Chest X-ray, AP view. Patient: 64 years old, sex F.
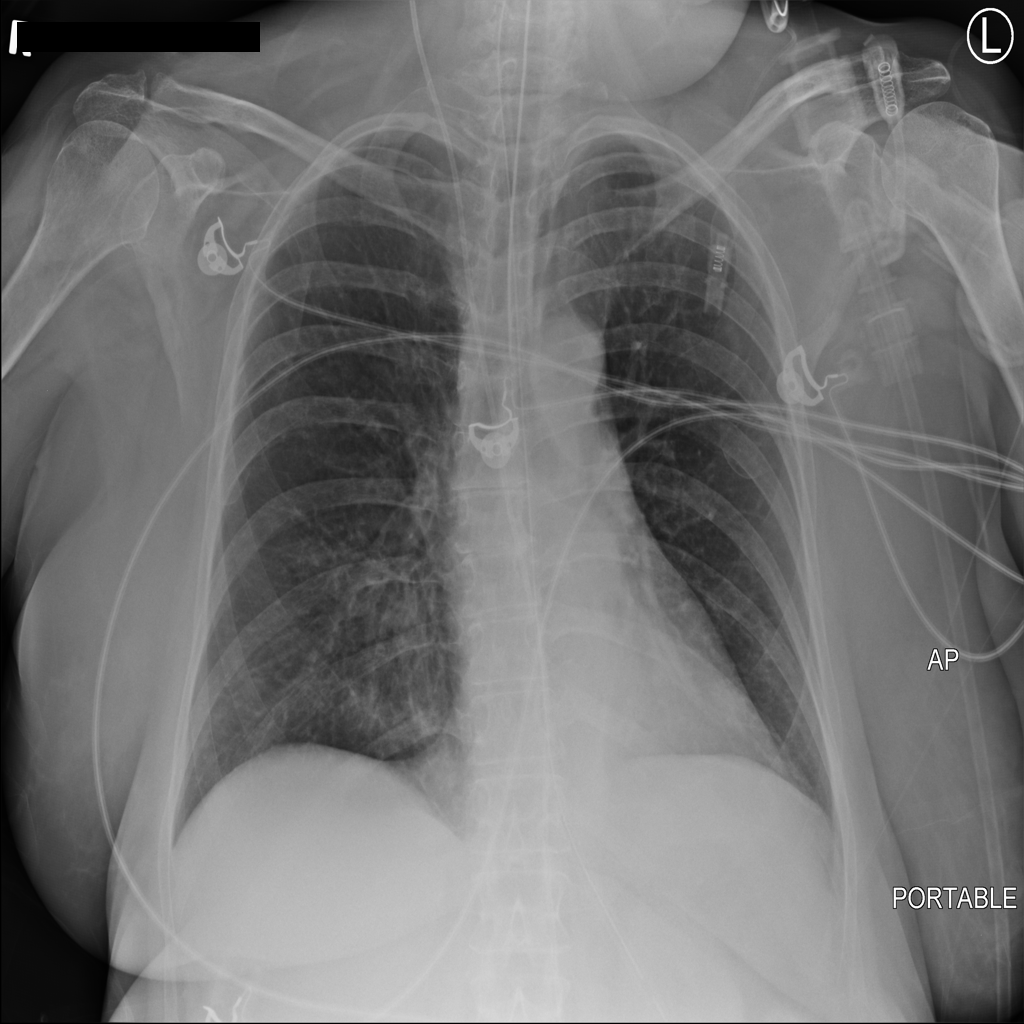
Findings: No Finding